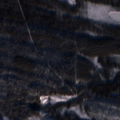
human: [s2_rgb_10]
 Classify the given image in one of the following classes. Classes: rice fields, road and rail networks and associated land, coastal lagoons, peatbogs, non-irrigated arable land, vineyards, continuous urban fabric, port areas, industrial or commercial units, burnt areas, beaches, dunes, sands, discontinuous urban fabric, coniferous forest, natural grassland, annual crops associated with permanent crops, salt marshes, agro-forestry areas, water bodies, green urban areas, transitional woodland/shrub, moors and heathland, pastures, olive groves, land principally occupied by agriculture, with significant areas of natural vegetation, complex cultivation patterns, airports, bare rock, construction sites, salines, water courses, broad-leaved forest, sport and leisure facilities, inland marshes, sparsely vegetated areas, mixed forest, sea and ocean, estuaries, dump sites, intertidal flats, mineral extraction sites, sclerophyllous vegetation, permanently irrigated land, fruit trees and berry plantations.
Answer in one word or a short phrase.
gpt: coniferous forest, mixed forest, transitional woodland/shrub